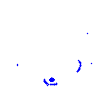
Particle: electron